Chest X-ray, AP view. Patient: 23 years old, sex F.
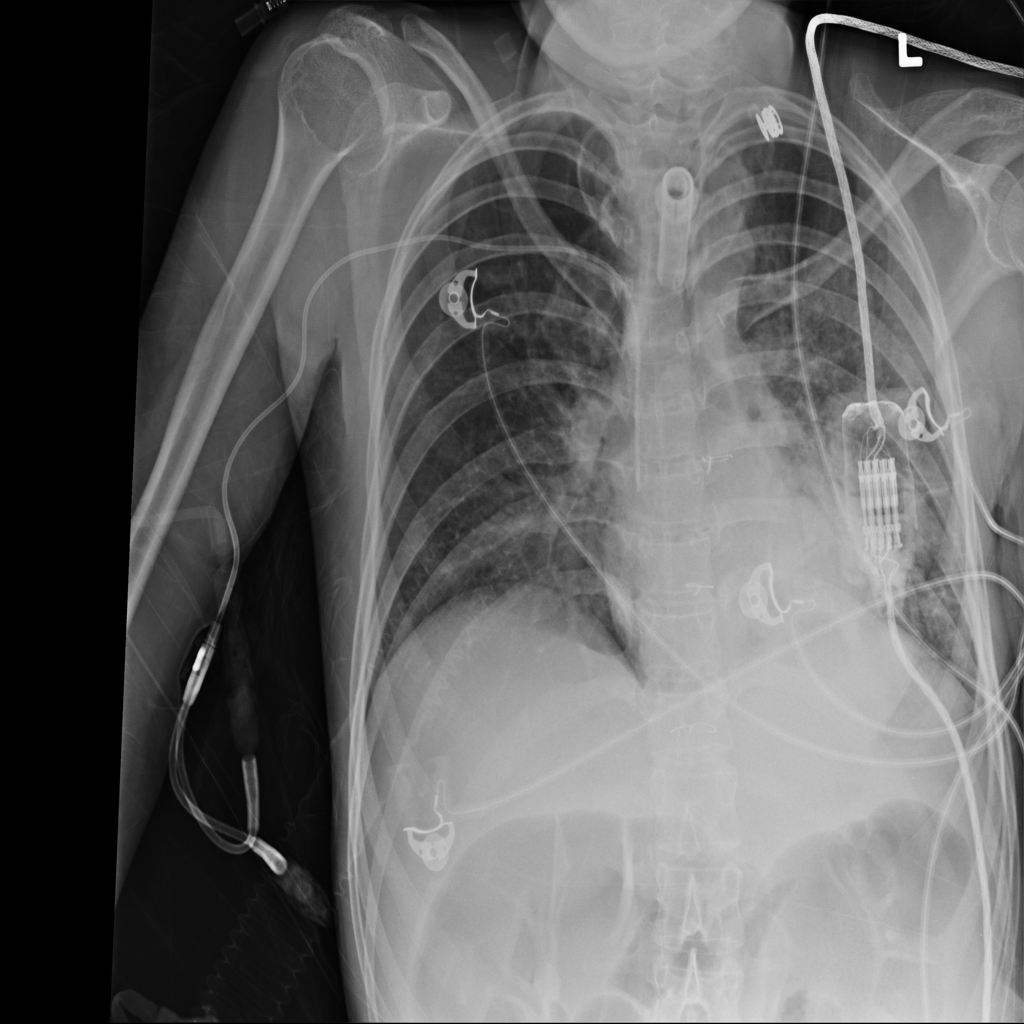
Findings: Infiltration